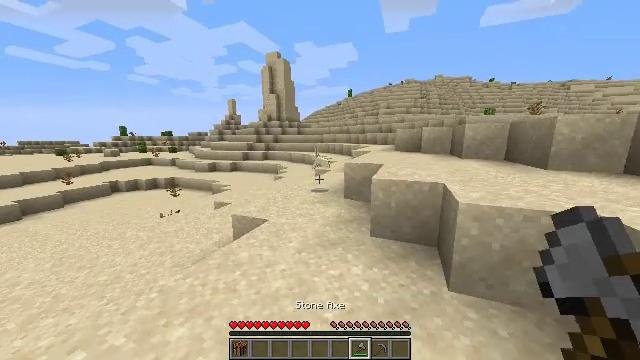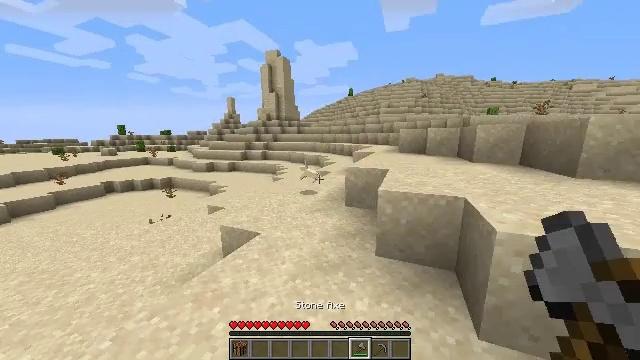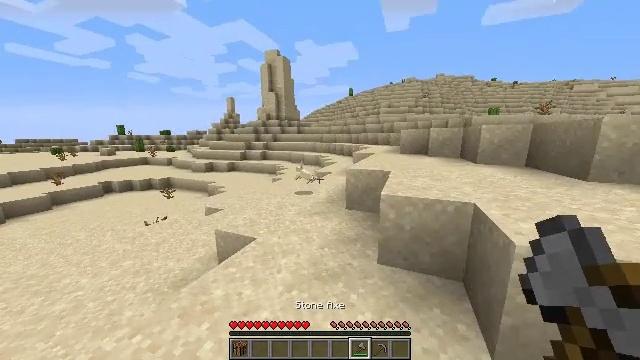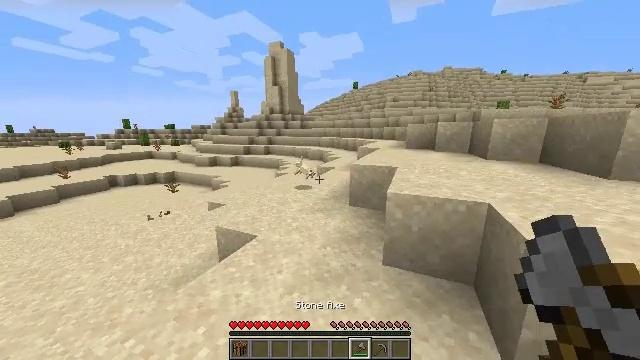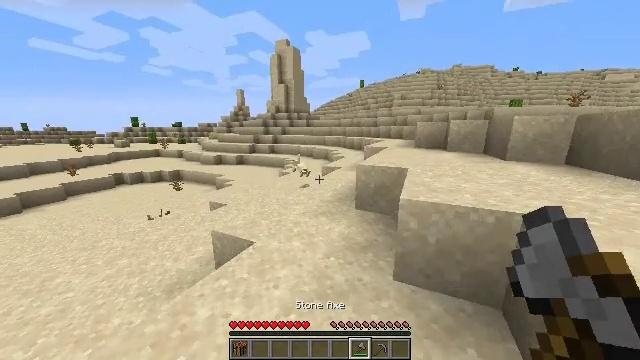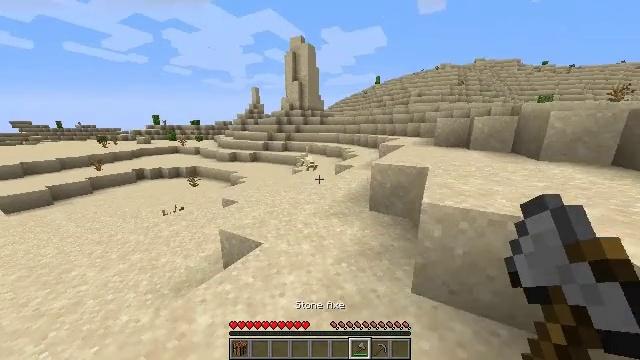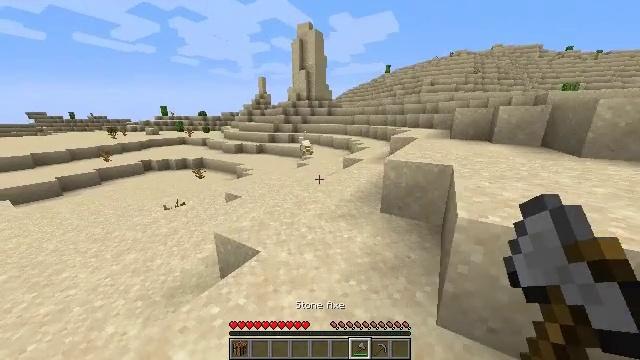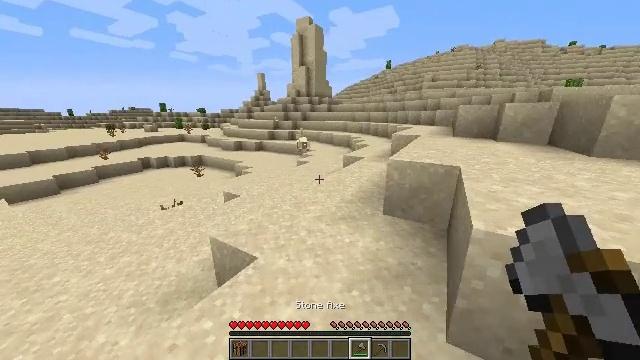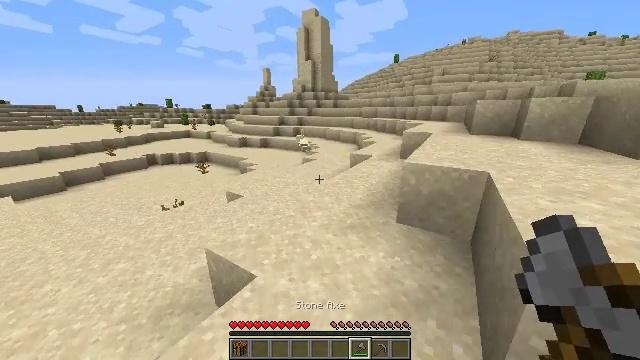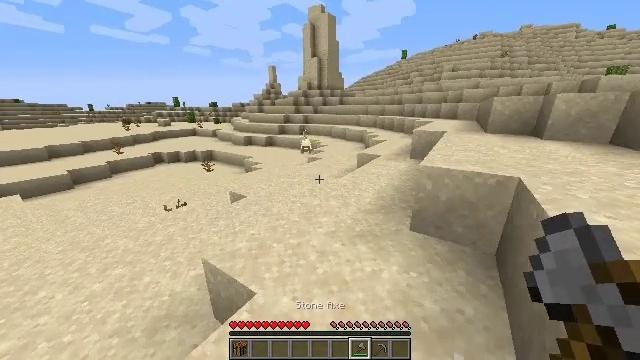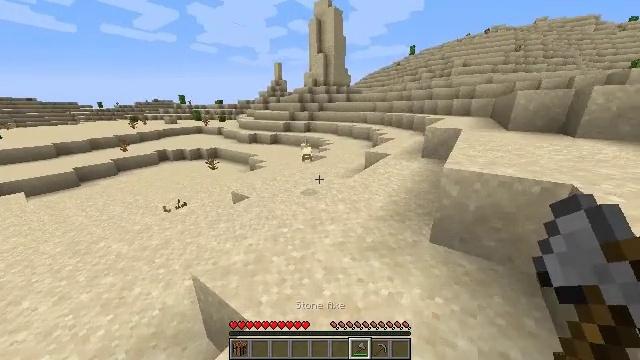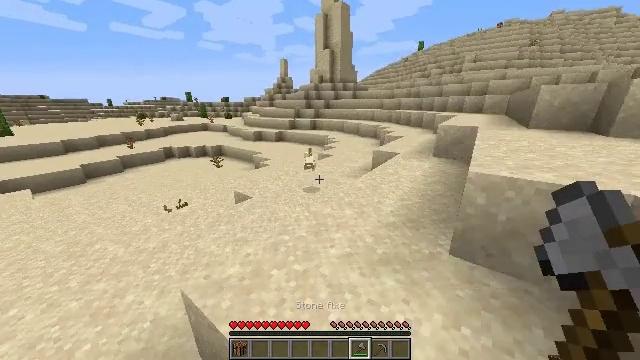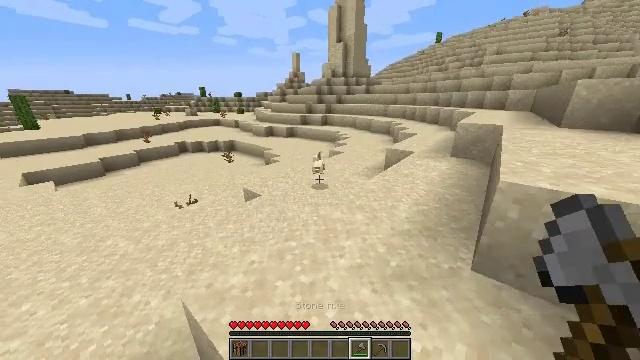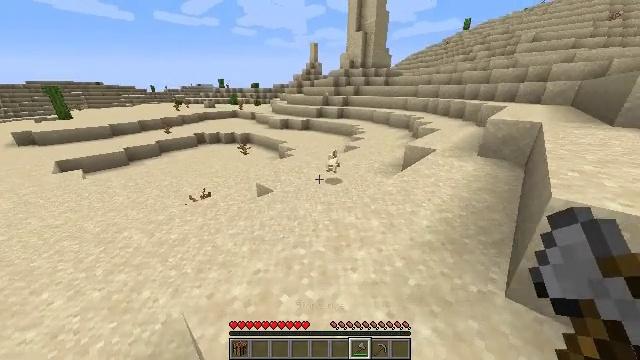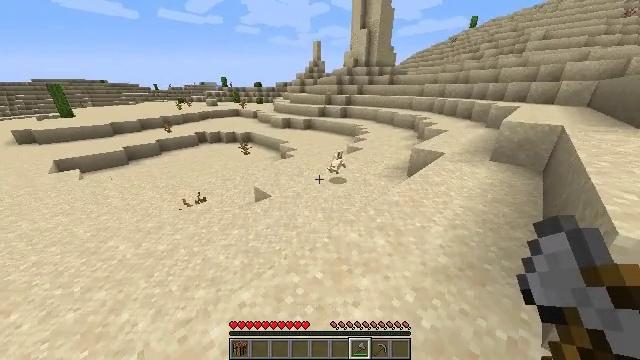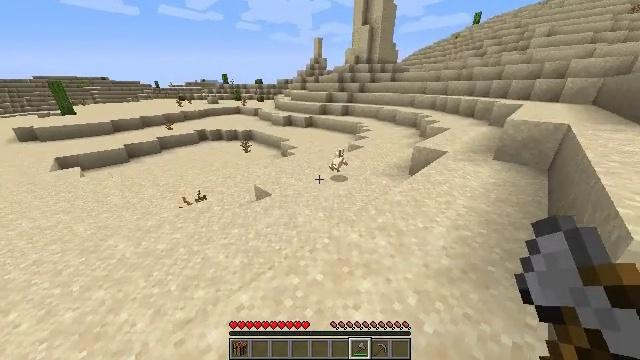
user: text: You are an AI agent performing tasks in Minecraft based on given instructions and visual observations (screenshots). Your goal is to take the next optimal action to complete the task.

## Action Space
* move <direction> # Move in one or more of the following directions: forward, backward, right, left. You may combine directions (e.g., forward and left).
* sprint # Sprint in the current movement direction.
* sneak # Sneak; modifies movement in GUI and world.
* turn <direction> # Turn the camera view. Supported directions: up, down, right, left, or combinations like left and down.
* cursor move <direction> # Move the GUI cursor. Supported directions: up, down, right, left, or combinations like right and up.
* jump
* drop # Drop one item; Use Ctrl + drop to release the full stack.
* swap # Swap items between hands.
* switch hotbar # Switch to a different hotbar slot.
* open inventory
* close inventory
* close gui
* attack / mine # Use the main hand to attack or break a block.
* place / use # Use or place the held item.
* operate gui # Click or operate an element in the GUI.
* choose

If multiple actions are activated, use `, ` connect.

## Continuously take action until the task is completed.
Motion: motion action
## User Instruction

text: Combat the rabbit.
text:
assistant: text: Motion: move forward, sprint
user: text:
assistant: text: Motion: move forward, sprint
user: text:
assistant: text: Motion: move forward, sprint, turn left and down
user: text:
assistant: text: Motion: move forward, sprint, turn left
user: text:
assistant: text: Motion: move forward, sprint, turn left
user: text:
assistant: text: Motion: move forward, sprint, turn left and down
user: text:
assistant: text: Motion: move forward, sprint
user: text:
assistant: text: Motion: move forward, sprint, turn left and down
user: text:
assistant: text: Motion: move forward, sprint, turn left
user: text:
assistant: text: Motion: move forward, sprint, turn left
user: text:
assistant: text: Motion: move forward, sprint, turn left
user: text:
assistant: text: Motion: move forward, sprint, turn left and down
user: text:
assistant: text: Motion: move forward, sprint, turn left and down
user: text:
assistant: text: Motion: move forward, sprint
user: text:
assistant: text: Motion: move forward, sprint
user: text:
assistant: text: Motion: move forward, sprint, turn left
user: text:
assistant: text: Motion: move forward, sprint
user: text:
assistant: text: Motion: move forward, sprint
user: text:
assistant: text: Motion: move forward, sprint
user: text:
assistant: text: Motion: move forward, sprint
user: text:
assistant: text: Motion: move forward, sprint, turn right
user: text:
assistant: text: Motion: move forward, sprint, turn right
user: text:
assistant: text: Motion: move forward, sprint, turn right
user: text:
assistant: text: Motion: move forward, sprint, turn right and up
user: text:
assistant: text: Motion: move forward, sprint, turn right
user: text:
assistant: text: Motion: move forward, sprint, turn right
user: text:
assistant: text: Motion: move forward, sprint
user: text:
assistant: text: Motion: move forward, sprint
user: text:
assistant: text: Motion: move forward, sprint
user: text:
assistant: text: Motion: move forward, sprint